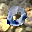
Label: 0